Question:
I'm having a hard time extracting the text 'CHUBB' from this image above. I tried several image preprocessing techniques and 'pytesseract' to extract them without success.
My Output: '
'
Expected output: 'CHUBB'
Any help would be appreciated
My attempt:
'''
import pytesseract
img = cv2.imread('image1_1.png')
img = cv2.cvtColor(img, cv2.COLOR_BGR2GRAY)
thresh1 = cv2.adaptiveThreshold(img, 255, cv2.ADAPTIVE_THRESH_GAUSSIAN_C,
cv2.THRESH_BINARY, 199, 5)
cv2.imshow('Adaptive Mean', thresh1)
# De-allocate any associated memory usage
if cv2.waitKey(0) & 0xff == 27:
cv2.destroyAllWindows()
# Adding custom options
custom_config = r' --psm 3'
pytesseract.image_to_string(thresh1, config=custom_config)'''
'''
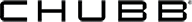
Answer: I think the problem is that the text CHUBB is too large for the picture.
If we decrease the size a little bit or paste it into a larger canvas, then pytesseract will work fine
'''
from PIL import Image
img = Image.open('test.png') # load image
new_img = Image.new('RGB', (400, 400), color = 'white') # create a larger canvas
new_img.paste(im=img, box=(100,100), mask=img) # paste original CHUBB in the large image
text = pytesseract.image_to_string(new_img, lang='eng', config='--psm 12') # OCR
print(text) # CHUBB
'''
FYI
'''
for i in range(1,14):
try:
text = pytesseract.image_to_string(new_img, lang='eng',config=f"--psm {i}") # OCR
print('psm',i, text)
except:
pass
'''
Yield
'''
psm 1 CHUBB
psm 3 CHUBB
psm 4 CHUBB
psm 5 0
u
J
I
U
psm 6 CHUBB
psm 7 CHUBB
psm 8 7
psm 9 CHUBB
psm 10 CHUBB
psm 11 CHUBB
psm 12 CHUBB
psm 13 7
'''